Current action and preconditions to check: path_clear

Your task: For each precondition in the list above, predict whether it will hold at this action.

Consider the current scene as observed from the mobile robot's camera, and analyze the predicted future states of all dynamic agents (e.g., people, animals, vehicles, or any moving entities) within the NEXT SECOND.

IMPORTANT: Only answer "very likely" if you are absolutely certain—based on strong, clear evidence—that a dynamic agent will violate the precondition in the predicted future state. Do NOT answer "very likely" for unlikely, ambiguous, or low-probability risks.

Ask yourself for each precondition: Is there a high probability, with clear and convincing evidence, that the predicted future states of any dynamic agent will interfere with the predicted future state of the currently executing action within the NEXT SECOND, causing that precondition to fail?

Assess the risk level based on these predictions. Use "likely" or "very likely" if motions create a clear risk of interference.

Use "neutral" or "improbable" if agents are nearby but their predicted paths are clearly diverging or non-conflicting.

Failure Risk Categories: "very improbable", "improbable", "neutral", "likely", "very likely"

Answer Format: Output ONLY the probability_of_failure value from these categories: "very improbable", "improbable", "neutral", "likely", "very likely"

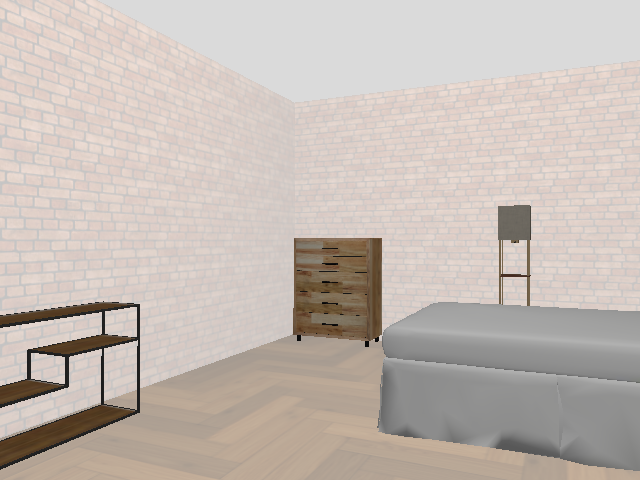

Answer: very improbable